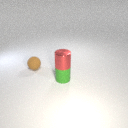
small green rubber cylinder to the right of small brown rubber sphere